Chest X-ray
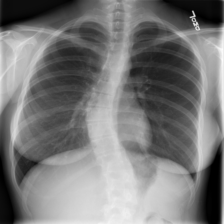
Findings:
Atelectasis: negative
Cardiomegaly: negative
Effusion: negative
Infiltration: negative
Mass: negative
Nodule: negative
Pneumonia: negative
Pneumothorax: negative
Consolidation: negative
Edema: negative
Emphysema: negative
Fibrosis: negative
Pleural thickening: negative
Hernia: negative